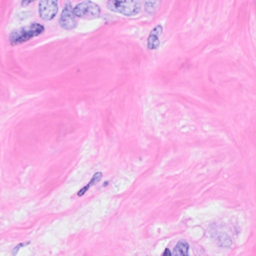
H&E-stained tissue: Breast